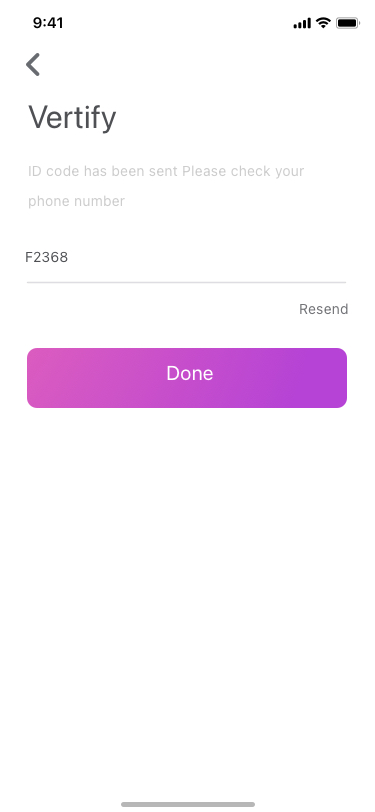
Text in this UI design:
Done
ID code has been sent Please check your phone number
Vertify
Resend
F2368